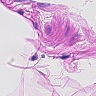
Metastatic tissue present: no